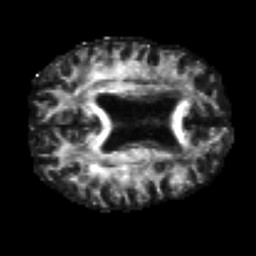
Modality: FA
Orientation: axial
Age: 74
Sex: male
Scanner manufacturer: siemens
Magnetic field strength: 3 T
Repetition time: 7.3 s
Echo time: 0.087 s